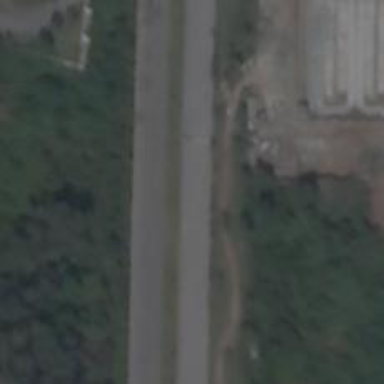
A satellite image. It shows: Primary link highway.